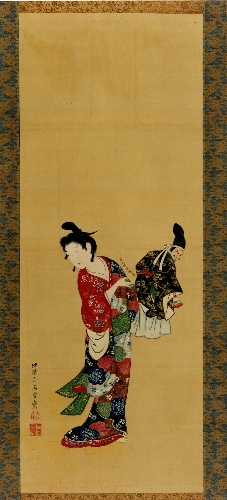
Artist: Tsukioka Sessai
Artist bio: Japanese, 1761–1839
Object type: Hanging scroll
Classification: Paintings
Medium: Hanging scroll; ink and colors on silk
Culture: Japan
Period: Edo period (1615–1868)
Dimensions: Image: 41 x 17 in. (104.1 x 43.2 cm)
Department: Asian Art
Credit line: Gift of Florence and Herbert Irving, 2015
Accession year: 2015
Repository: Metropolitan Museum of Art, New York, NY
Tags: Women|Men|Puppets